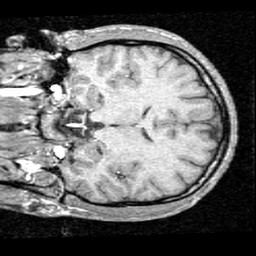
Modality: T1w
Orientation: coronal
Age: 21
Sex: male